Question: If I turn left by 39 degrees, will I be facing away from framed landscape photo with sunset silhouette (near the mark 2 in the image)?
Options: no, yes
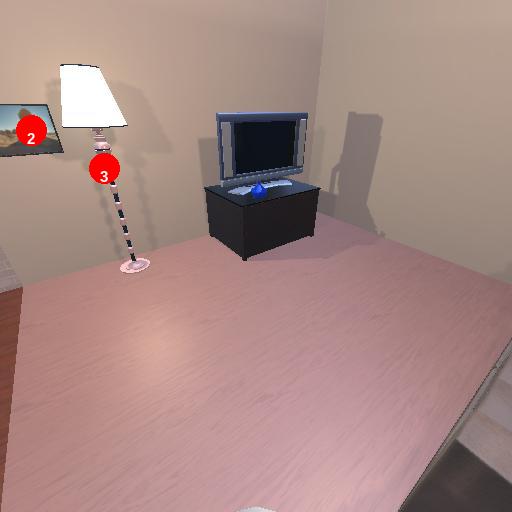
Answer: no